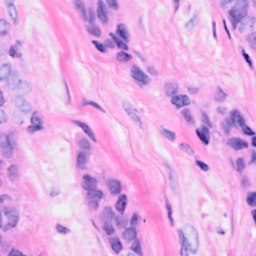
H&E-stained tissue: Breast